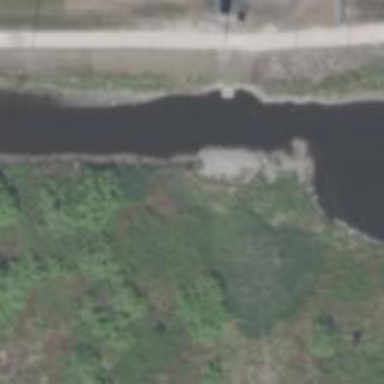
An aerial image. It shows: Canal.